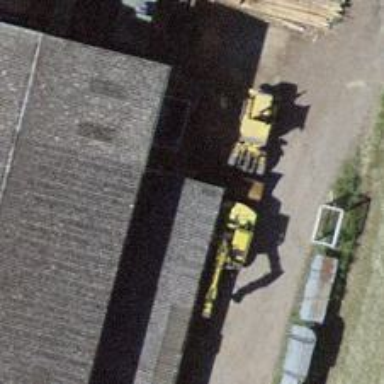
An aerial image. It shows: Transformer.